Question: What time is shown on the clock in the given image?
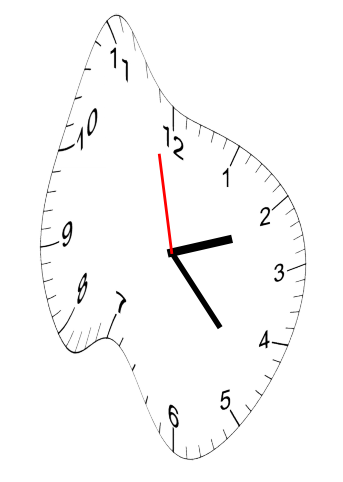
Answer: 02:22:58